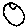
Label: moon